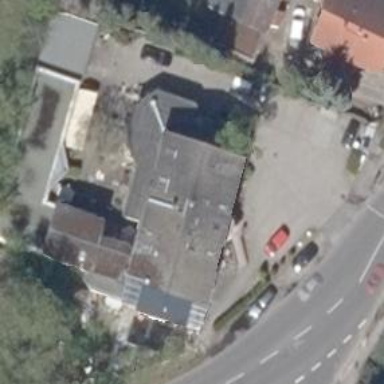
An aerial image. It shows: Hotel.